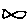
Label: fish